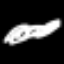
Label: squiggle